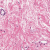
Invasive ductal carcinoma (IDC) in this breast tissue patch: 0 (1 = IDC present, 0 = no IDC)